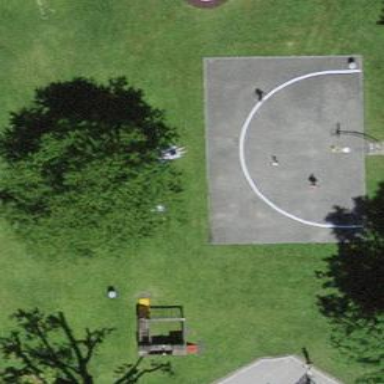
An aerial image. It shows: Playground area for leisure land.